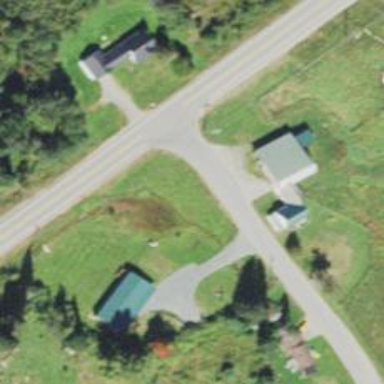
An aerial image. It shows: Stop road.